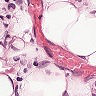
Metastatic tissue present: yes